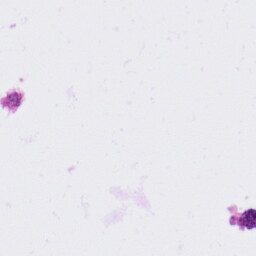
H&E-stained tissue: Colon